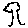
Label: tree